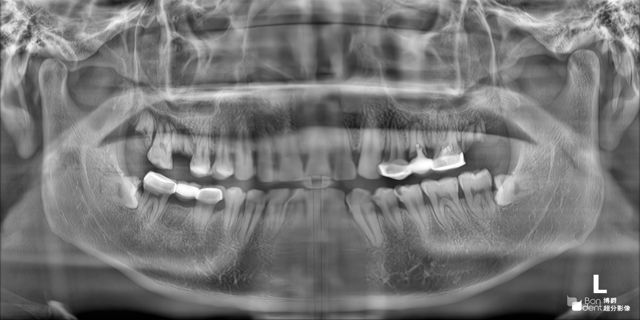
adult